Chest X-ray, PA view. Patient: 47 years old, sex M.
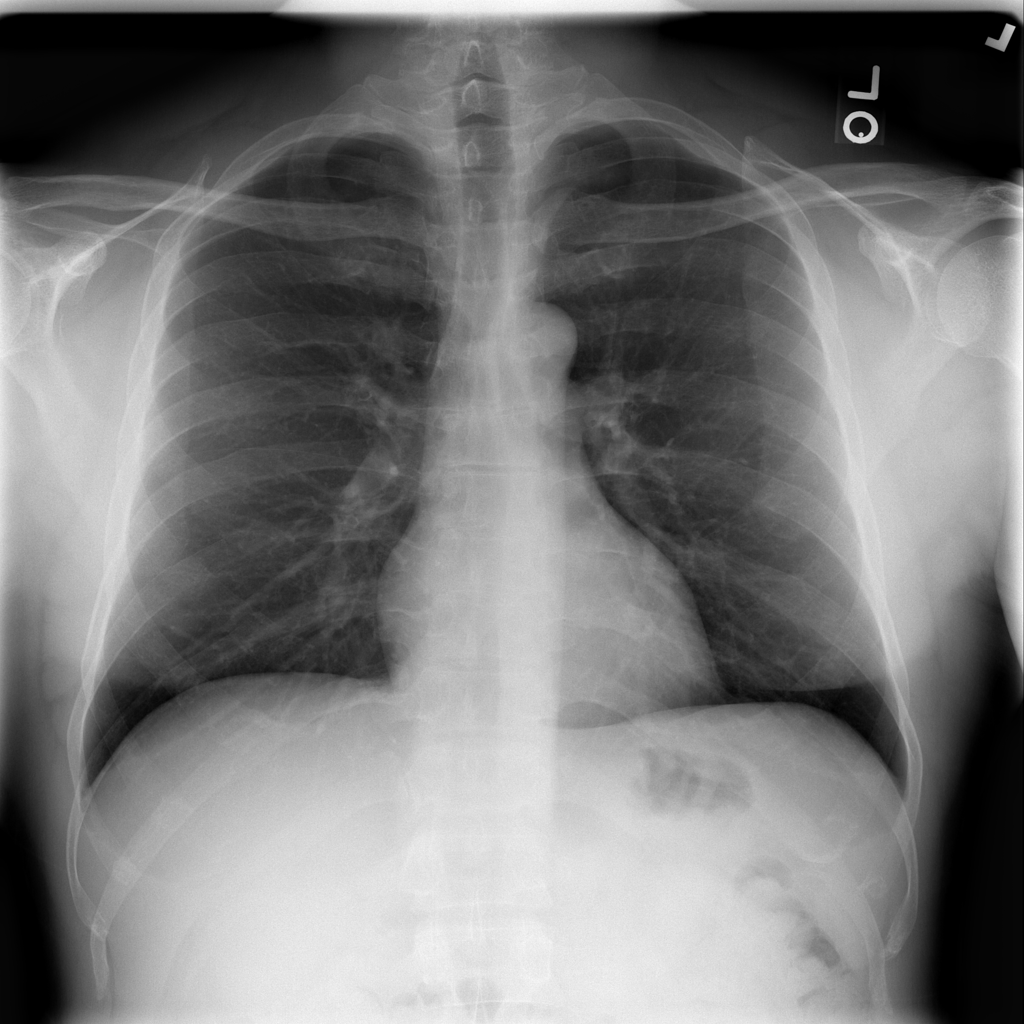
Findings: No Finding